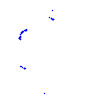
Particle: kaon